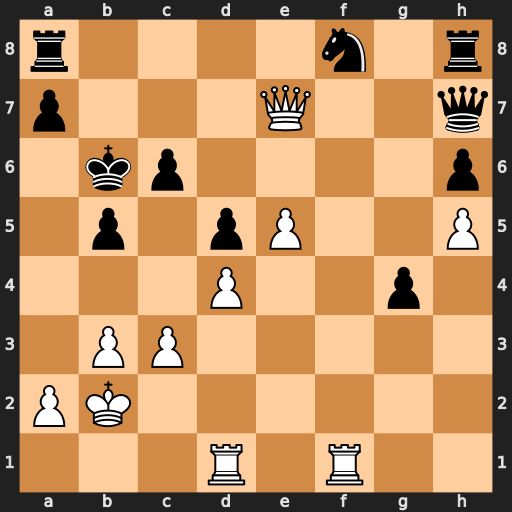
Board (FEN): r4n1r/p3Q2q/1kp4p/1p1pP2P/3P2p1/1PP5/PK6/3R1R2
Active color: w
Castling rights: -
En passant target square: -
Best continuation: Rf7 Qxf7 Qxf7